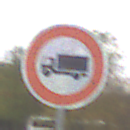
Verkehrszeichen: VerbotFuerKraftfahrzeugeUeberDreiKommaFuenfTonnen
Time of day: Midday
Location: Outdoor (Suburban)
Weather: Overcast
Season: NotSpecified
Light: Natural